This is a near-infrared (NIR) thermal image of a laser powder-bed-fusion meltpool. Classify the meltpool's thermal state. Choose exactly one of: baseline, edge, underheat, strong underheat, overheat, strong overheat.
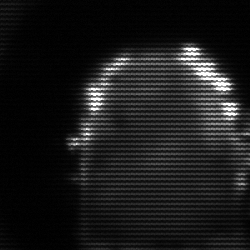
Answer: baseline